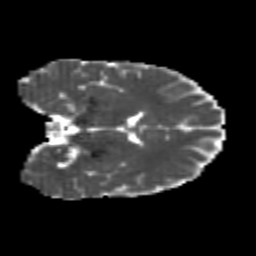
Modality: MD
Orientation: coronal
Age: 22
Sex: female
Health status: healthy
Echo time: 0.074 s